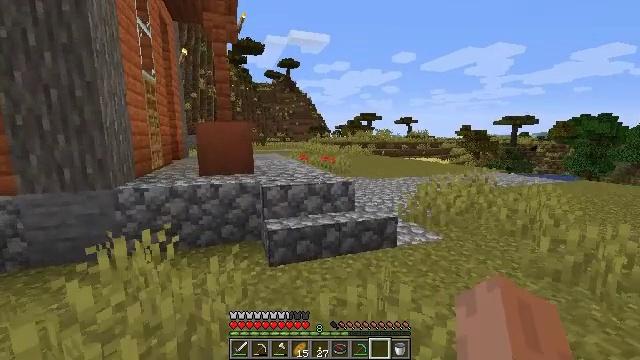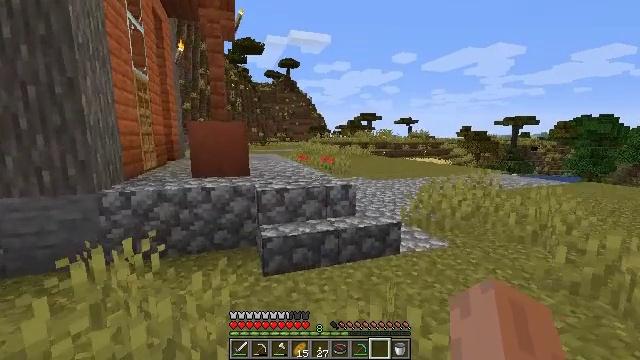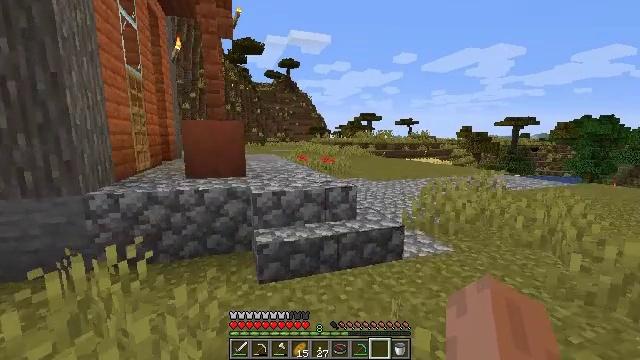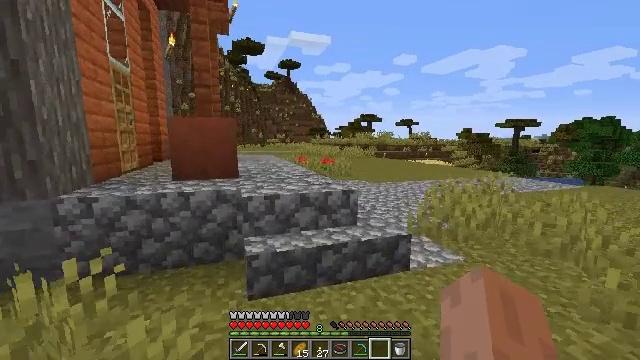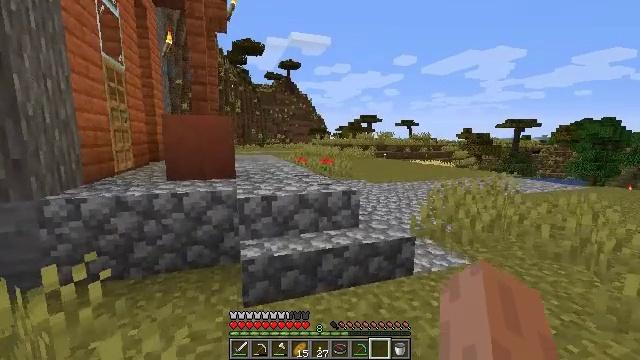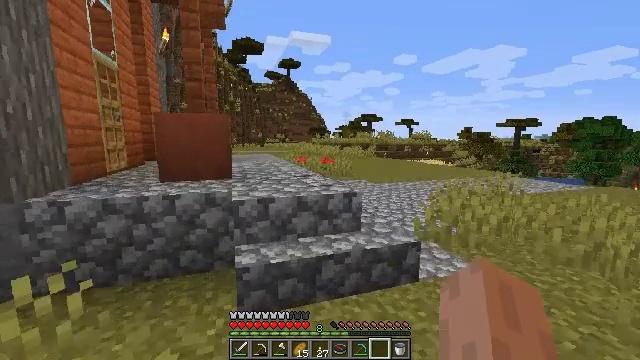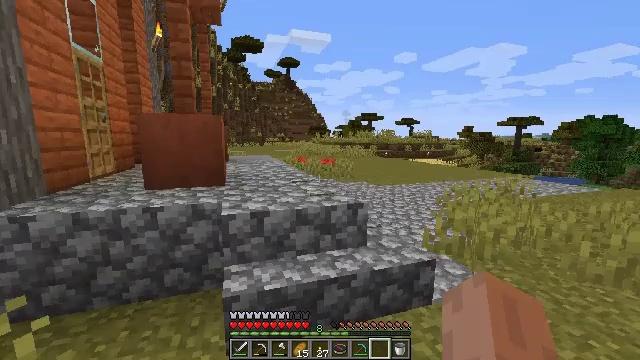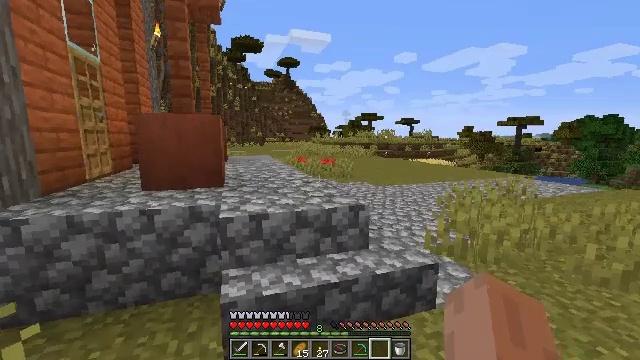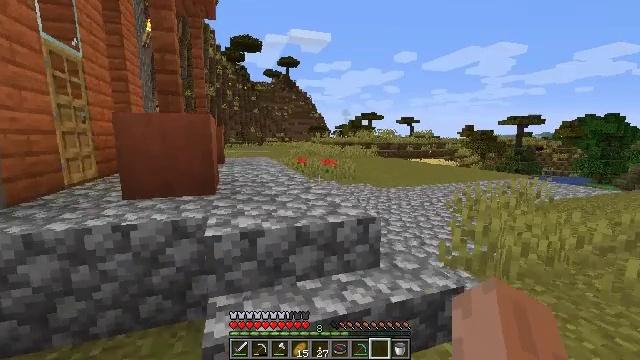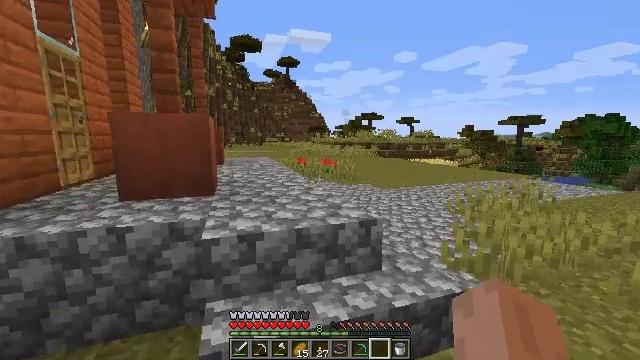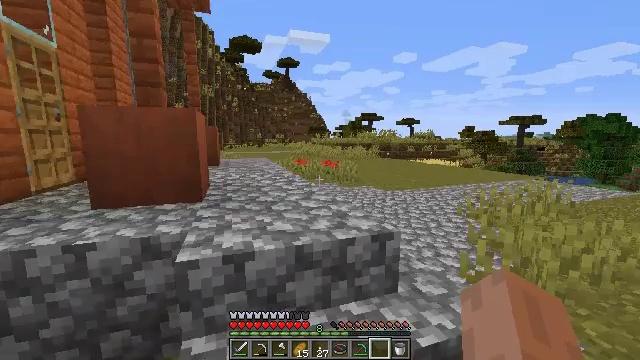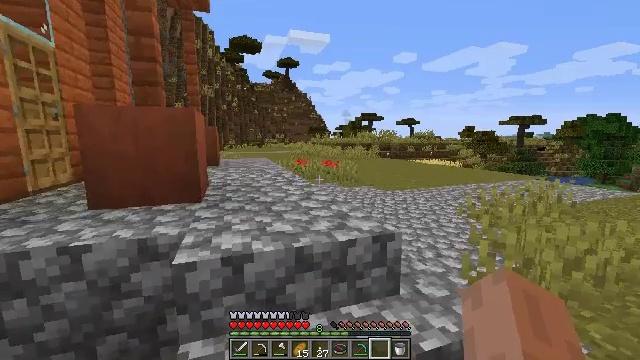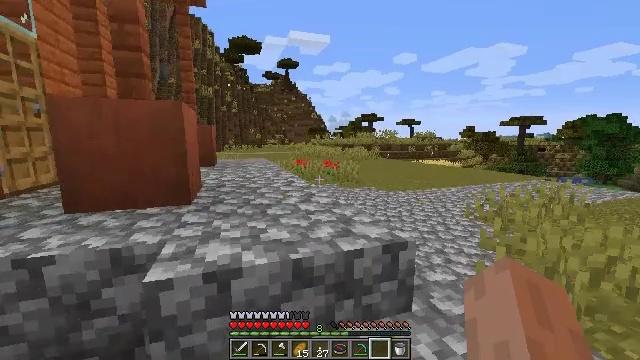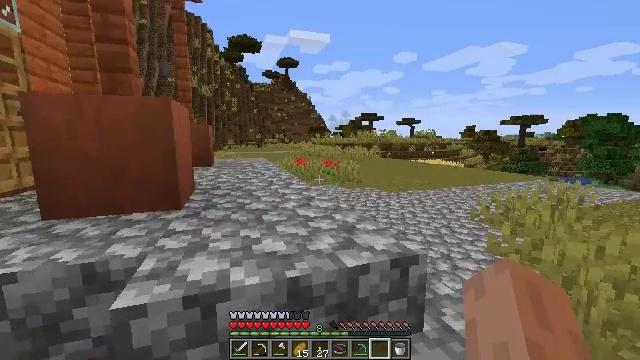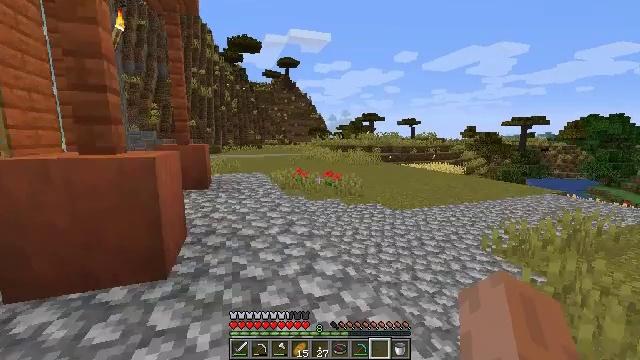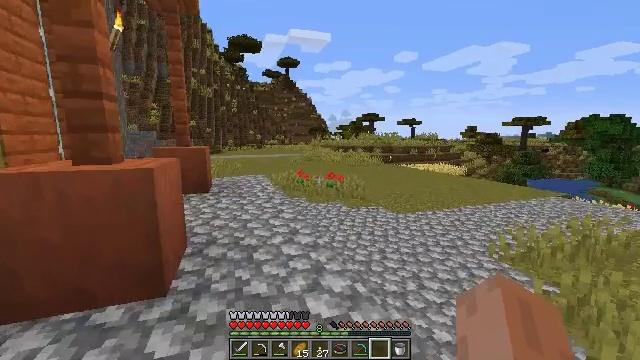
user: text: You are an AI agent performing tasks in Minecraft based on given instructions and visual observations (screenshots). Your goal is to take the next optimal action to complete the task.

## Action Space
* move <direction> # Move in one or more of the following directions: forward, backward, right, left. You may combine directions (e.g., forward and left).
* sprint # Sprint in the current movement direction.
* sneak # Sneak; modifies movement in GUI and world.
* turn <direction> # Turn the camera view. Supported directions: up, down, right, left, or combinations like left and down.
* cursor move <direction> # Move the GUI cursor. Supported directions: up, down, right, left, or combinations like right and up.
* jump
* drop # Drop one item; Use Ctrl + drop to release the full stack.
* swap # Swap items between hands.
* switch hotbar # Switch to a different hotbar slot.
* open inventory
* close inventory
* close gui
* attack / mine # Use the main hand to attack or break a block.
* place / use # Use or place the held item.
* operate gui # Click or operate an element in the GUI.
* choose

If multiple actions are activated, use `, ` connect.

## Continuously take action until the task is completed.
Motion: motion action
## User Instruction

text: Open a crafting table to create the enchanting table.
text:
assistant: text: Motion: move forward
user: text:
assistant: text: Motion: move forward
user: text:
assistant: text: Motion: move forward
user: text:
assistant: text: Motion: move forward
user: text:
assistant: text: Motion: move forward
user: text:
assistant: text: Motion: move forward
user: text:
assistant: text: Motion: move forward
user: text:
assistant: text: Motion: move forward
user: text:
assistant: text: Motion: move forward
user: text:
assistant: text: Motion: move forward
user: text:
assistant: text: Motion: move forward
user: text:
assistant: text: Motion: move forward
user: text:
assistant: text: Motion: move forward
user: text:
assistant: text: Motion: move forward and move left
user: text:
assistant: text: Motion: move forward and move left
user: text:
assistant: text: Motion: move forward and move left
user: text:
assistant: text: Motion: move forward and move left
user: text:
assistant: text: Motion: move forward and move left
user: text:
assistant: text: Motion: move forward and move left
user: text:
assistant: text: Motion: move forward and move left
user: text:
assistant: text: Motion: move forward
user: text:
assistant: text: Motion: move forward
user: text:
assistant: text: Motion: move forward
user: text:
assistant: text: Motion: move forward
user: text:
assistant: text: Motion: move forward
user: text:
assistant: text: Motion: move forward
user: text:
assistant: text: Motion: move forward
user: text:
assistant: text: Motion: move forward
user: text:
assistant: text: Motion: move forward
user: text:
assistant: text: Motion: move forward